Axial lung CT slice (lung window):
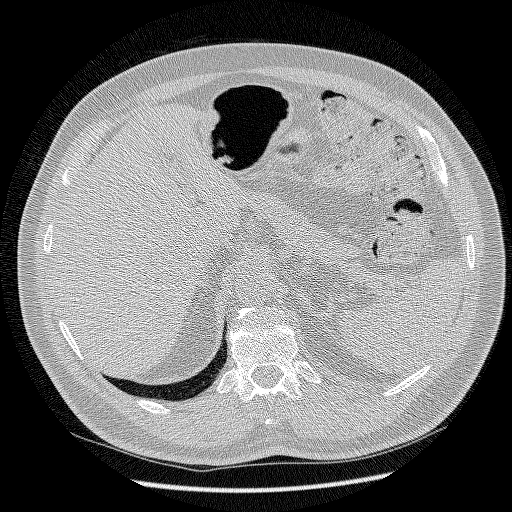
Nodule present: no